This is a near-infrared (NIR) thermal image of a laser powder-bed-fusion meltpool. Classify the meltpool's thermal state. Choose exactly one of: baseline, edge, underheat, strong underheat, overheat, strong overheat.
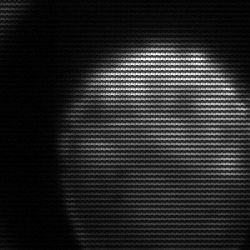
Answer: edge